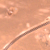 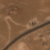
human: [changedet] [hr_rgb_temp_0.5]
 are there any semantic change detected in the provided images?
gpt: The area appears the same.